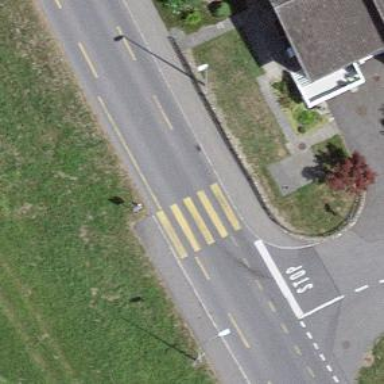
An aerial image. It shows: Zebra crossing on the road.